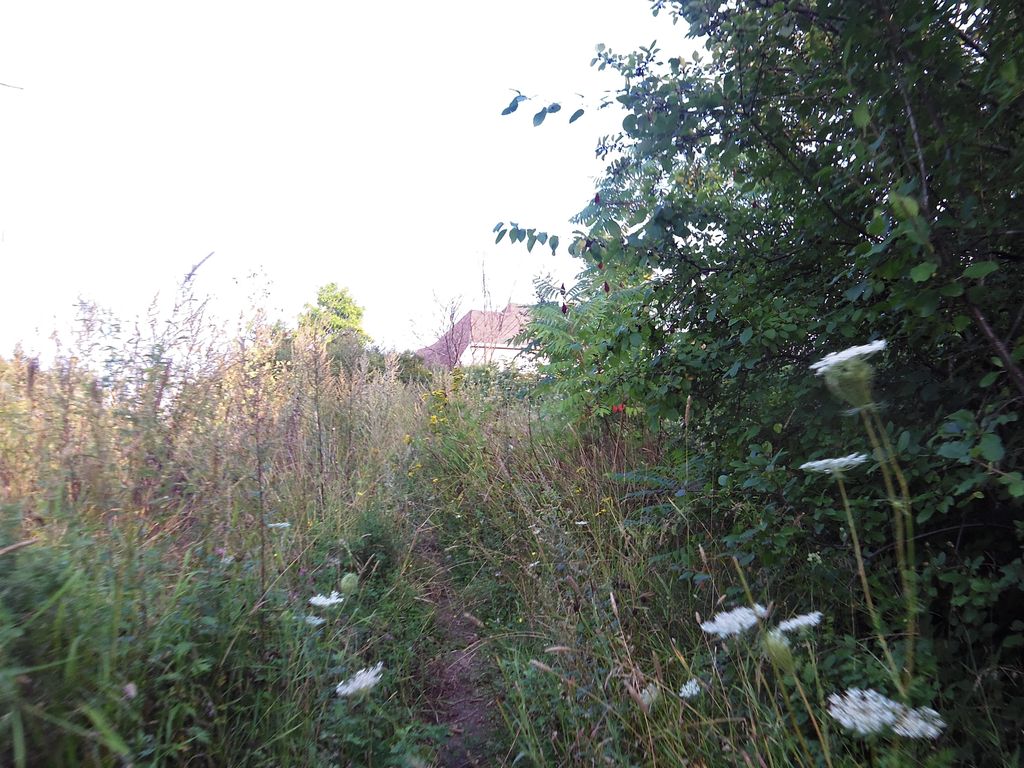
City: ottawa-gatineau